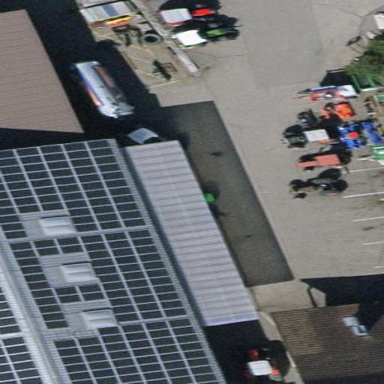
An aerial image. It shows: Solar photovoltaic panel generator.